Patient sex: M
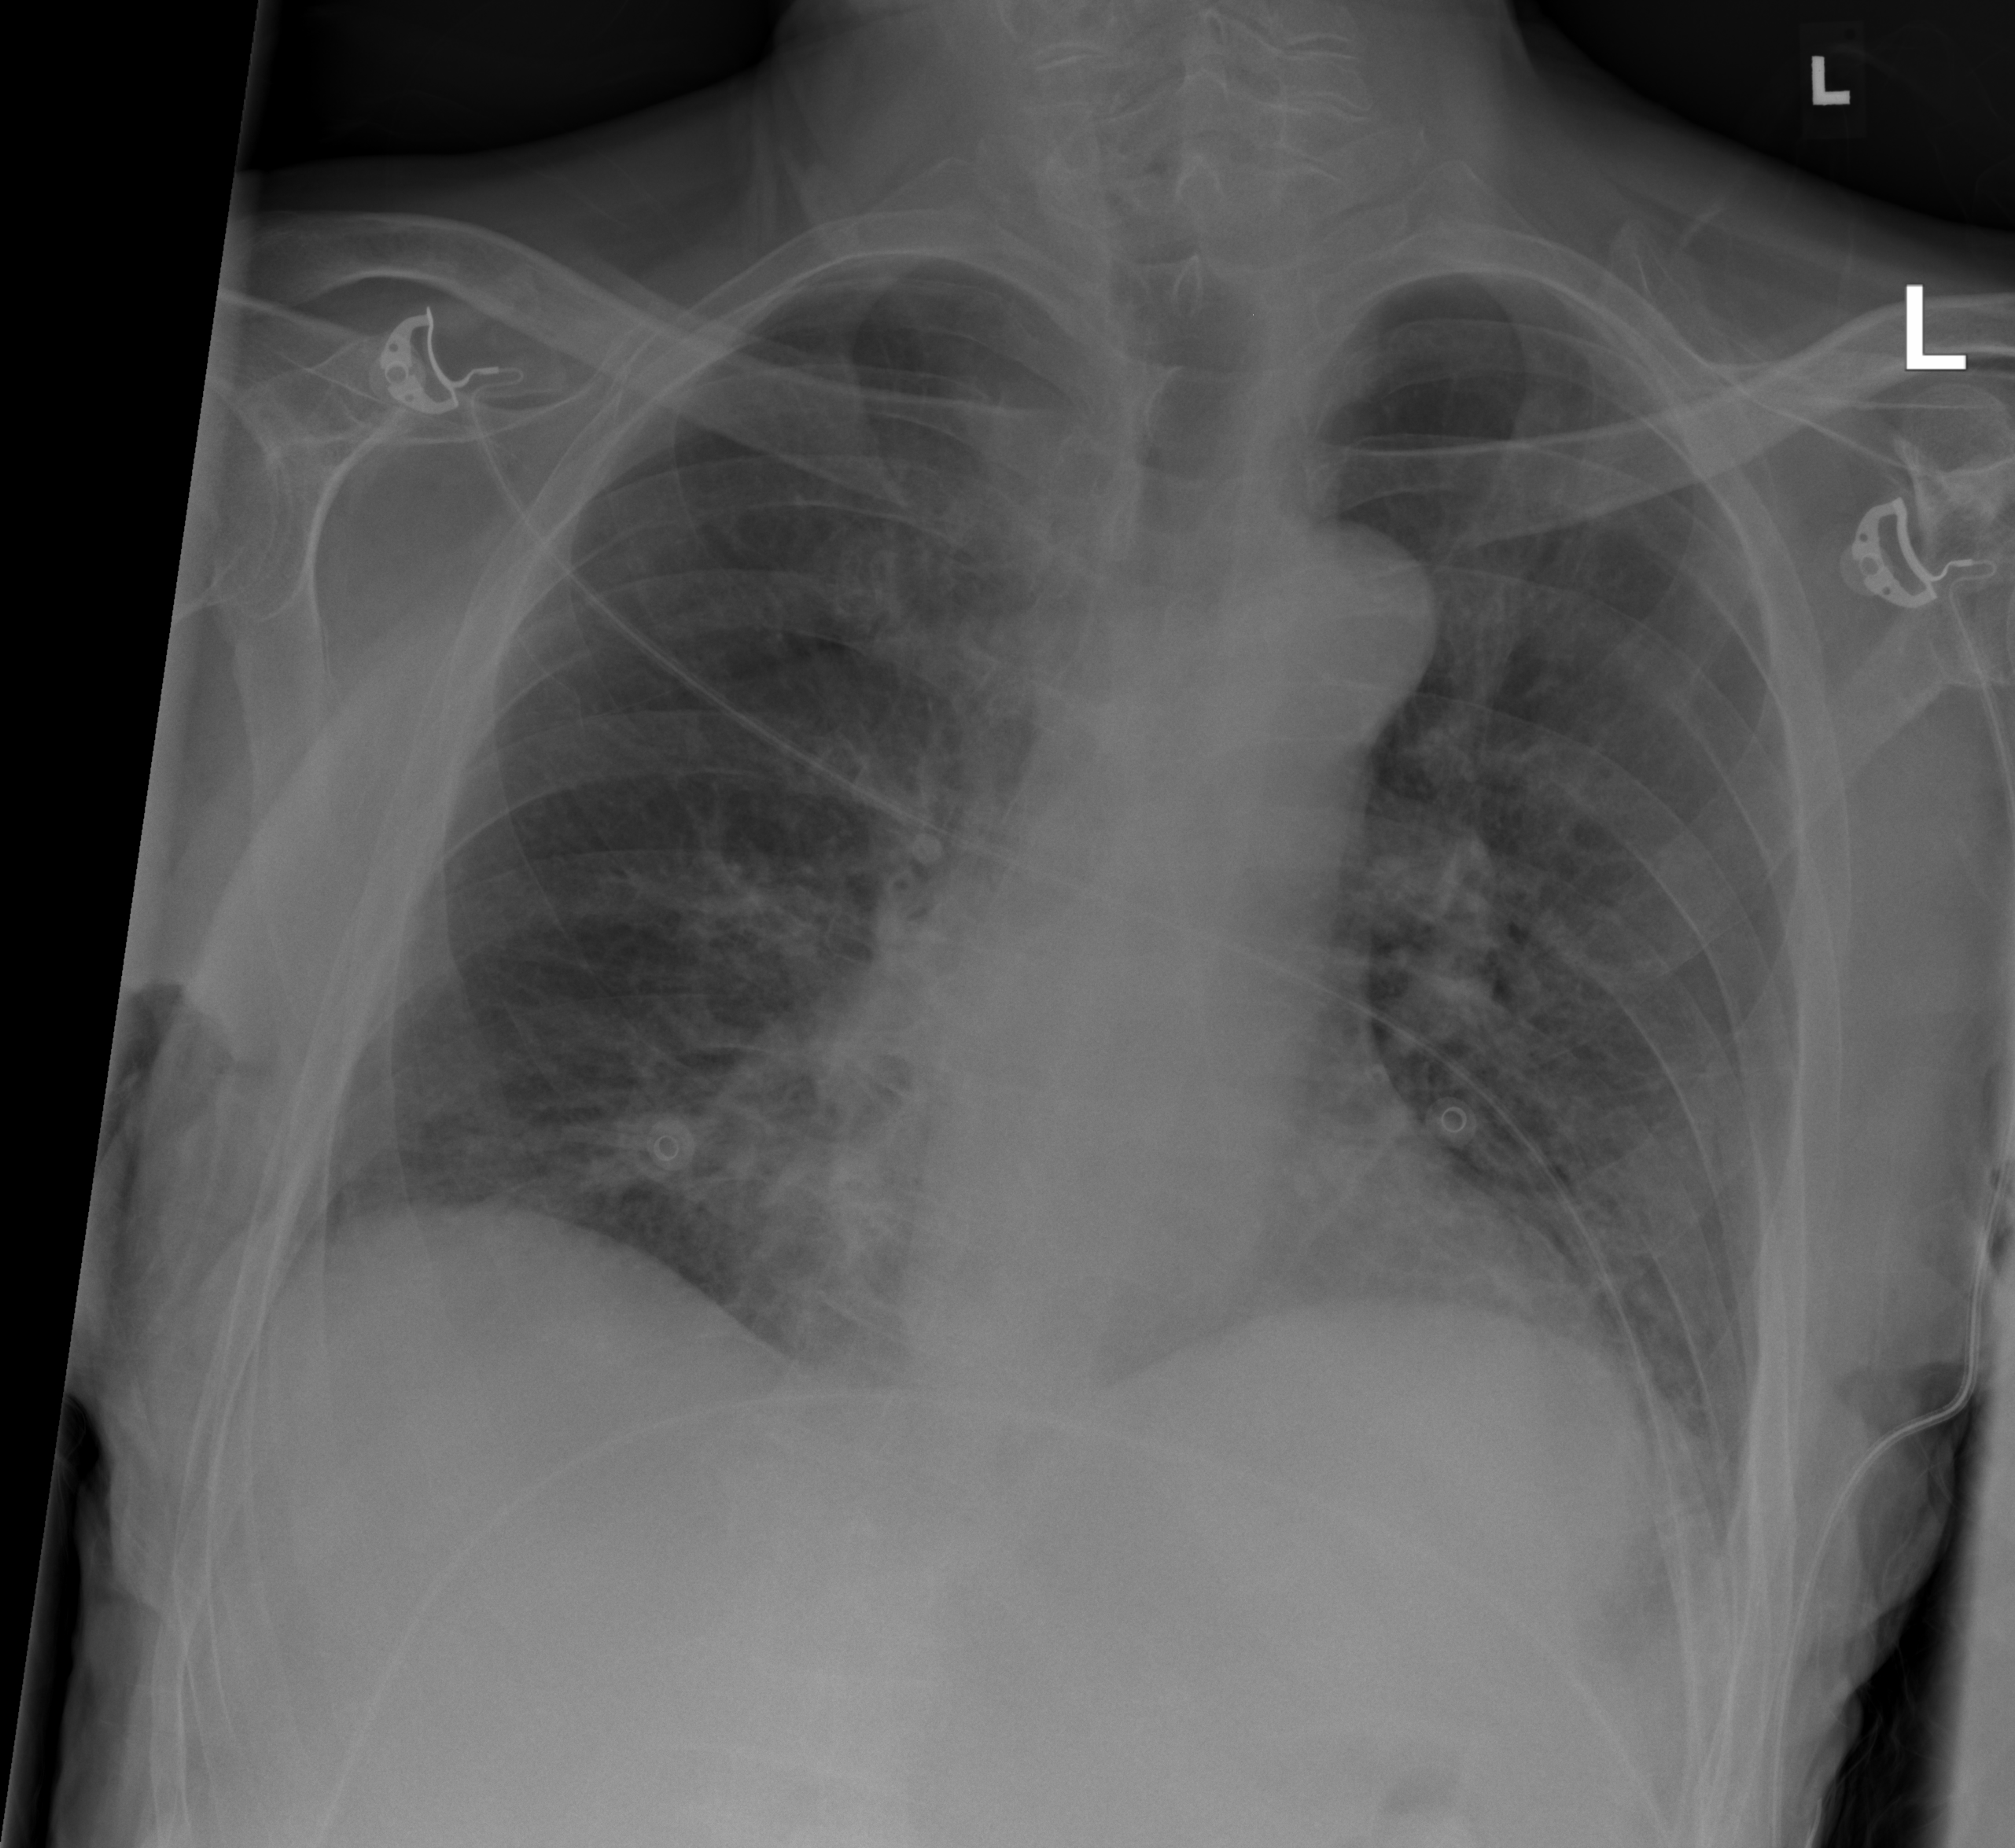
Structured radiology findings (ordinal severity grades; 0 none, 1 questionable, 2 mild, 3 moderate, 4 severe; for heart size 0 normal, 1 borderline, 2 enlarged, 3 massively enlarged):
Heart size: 0
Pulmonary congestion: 0
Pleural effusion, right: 0
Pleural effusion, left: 0
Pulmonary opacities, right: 0
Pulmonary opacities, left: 0
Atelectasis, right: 2
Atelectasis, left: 2